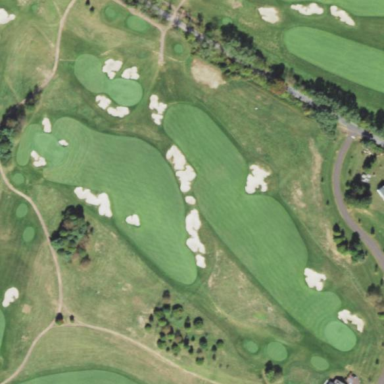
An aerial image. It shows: Rough area on grassy golf course.